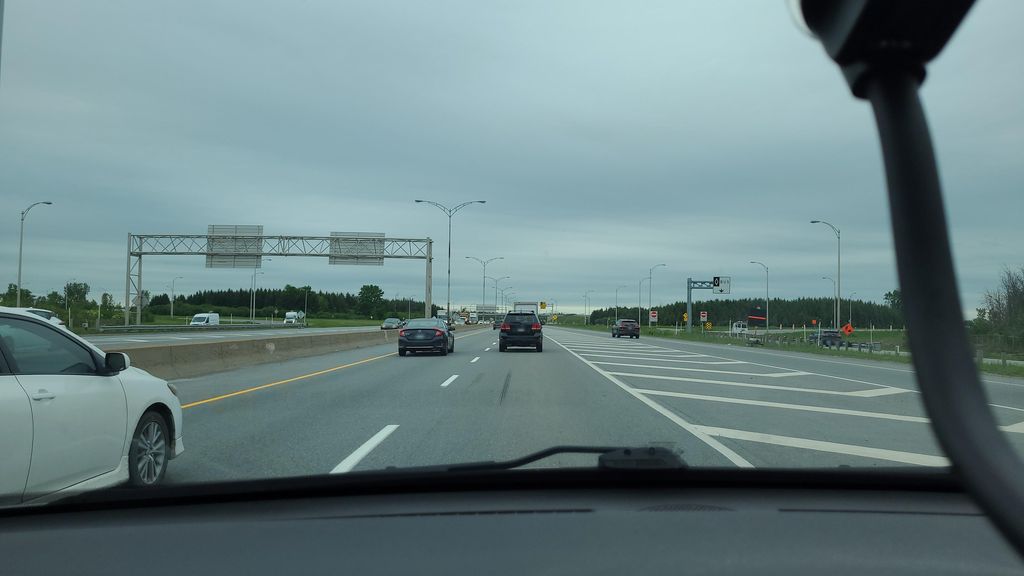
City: montreal